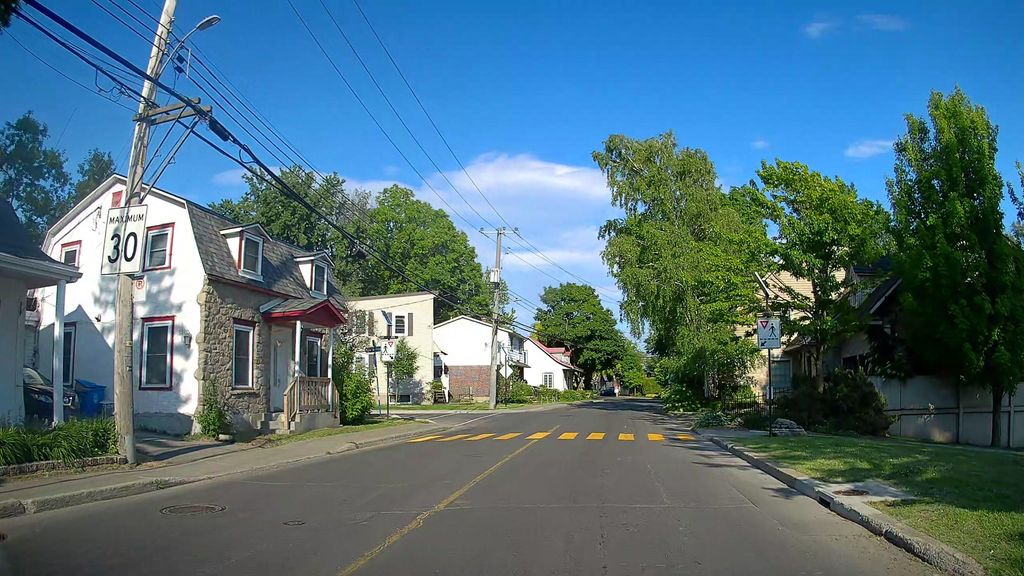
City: montreal